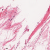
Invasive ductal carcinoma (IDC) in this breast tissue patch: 0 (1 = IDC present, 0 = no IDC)